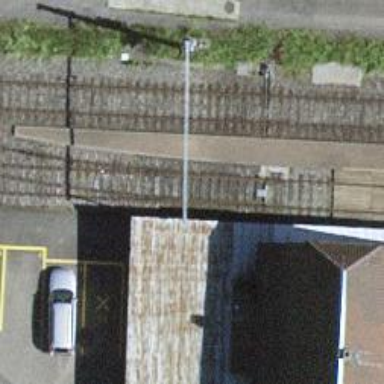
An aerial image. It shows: Railway signal.